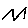
Label: zigzag